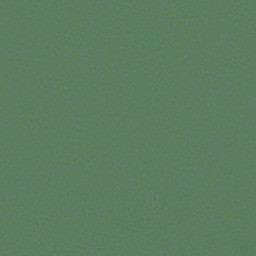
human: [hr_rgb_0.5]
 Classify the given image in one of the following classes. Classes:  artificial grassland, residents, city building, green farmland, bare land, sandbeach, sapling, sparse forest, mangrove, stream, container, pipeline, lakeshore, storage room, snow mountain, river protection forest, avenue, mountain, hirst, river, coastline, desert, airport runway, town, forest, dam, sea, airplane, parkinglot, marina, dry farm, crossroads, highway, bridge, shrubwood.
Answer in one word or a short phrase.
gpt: sea